Question: I'm developing iOS app, using Swift, and I need to be able to get the posts based on how close they are to a certain location, and sort them based on when they were posted.
I know how to check how close one item's post location is to another location, but, my problem is that I need to get all of the posts within a x miles of the user.
Would it be better to 'scan' the table, which as I understand, selects every single value from the database, and then check if every item returned is within x miles of the user? This seems resource-intensive, as I'm expecting for there to be a lot of posts.
Or, would it be better to create another table that has a static hash key, and set two local secondary indexes, one for the latitude, and one for the longitude, and just query for that one static hash key, and query where the latitude is between x and y, and the longitude is between a and b?
The <URL> warns against using a hash key that is accessed too much:

But is it really as bad as they make it seem to use the same hash key?
This would be in a table with the following values for a static hash key, where Post ID is the ID of the actual post.
'''
**static hash key** | **latitude (local secondary index)** | **longitude (local secondary index)** | **dateCreated (local secondary index) | **Post ID**
'''
and for the scan option:
'''
**ID** | **latitude ** | **longitude ** | **date created ** | **poster** | **comments** | **flags** | **upvotes** | **downvotes** | **popularity**
'''
Would having a static key be better than scanning a table performance-wise? How about cost-wise?
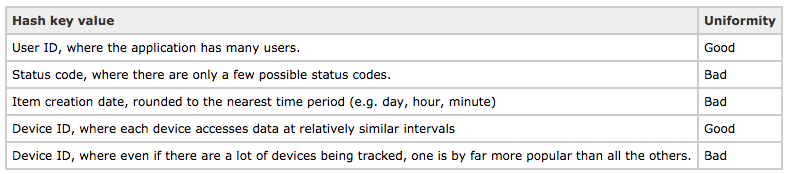
Answer: . We are suffering from two problems in production because of bad hashes. So my advice to you is to drop the static hash concept. It won't scale at a reasonable price, and will be a pain to monitor.
Building on top of the scan approach, you can reason about using Global Secondary Indices on the lat/lang attributes.